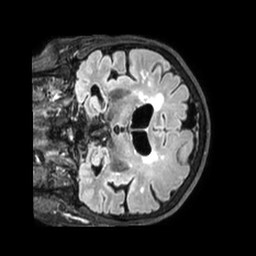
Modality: FLAIR
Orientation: coronal
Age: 76
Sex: female
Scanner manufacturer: philips
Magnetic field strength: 3 T
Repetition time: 4.8 s
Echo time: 0.34 s